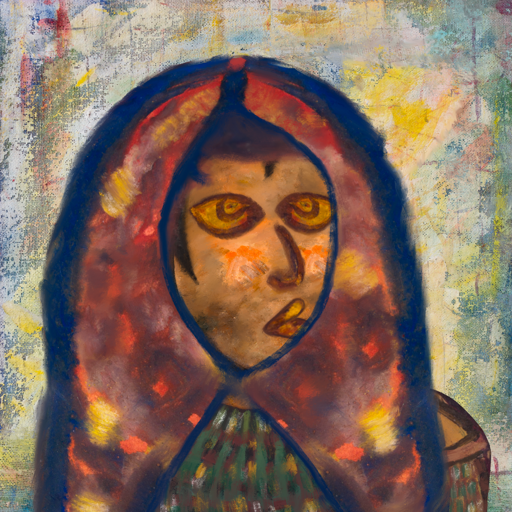
Background: Irani, Head And Neck Side: Gypsy_Queen, Face Side: Comrade, Bust: After_Raid, Hair Side: Roy_Bahadur, Head Accessory: Mother_And_Son_Mother_Scarf, Second Necklace: Blank, Necklace: Blank, Baby: Blank